A scalogram (wavelet time-scale view) of one vibration snapshot from a rotating machine is shown. Classify the rotor condition as one of: normal, misalignment, unbalance, looseness.
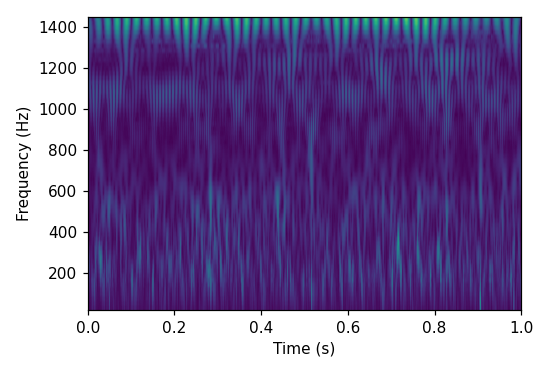
Answer: unbalance